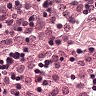
Metastatic tissue present: no